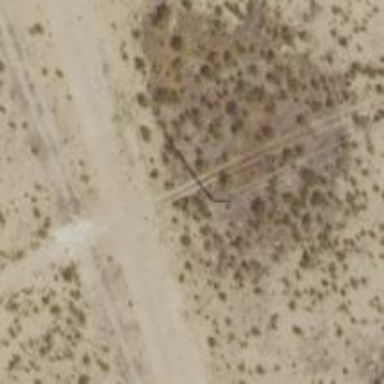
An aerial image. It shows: Power pole.